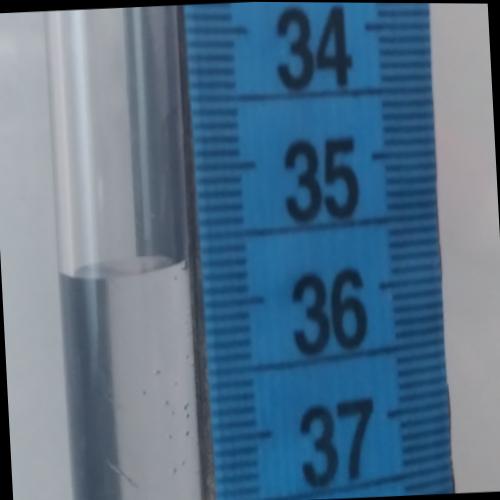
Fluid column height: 35.7 cm